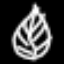
Label: leaf